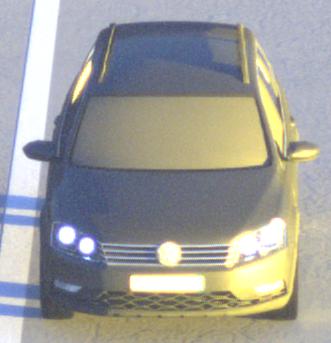
Make: VW
Model: Passat Alltrack 1.8 TSI
Detailed model: Passat (B7) Alltrack
Model produced from: 2012/03
Model produced until: 2013/06
Doors: 5
Color: gray
Road condition: dry road
Daytime: sunrise or sunset
Contrast: high contrast